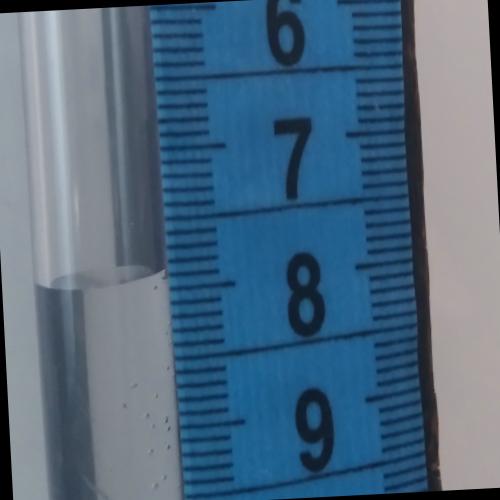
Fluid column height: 7.9 cm